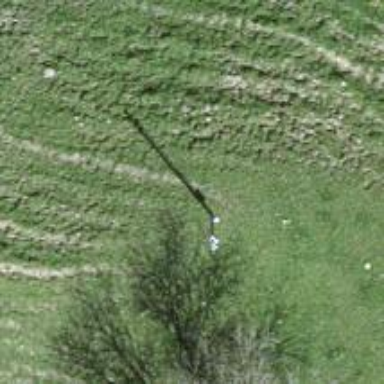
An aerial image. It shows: Power pole.